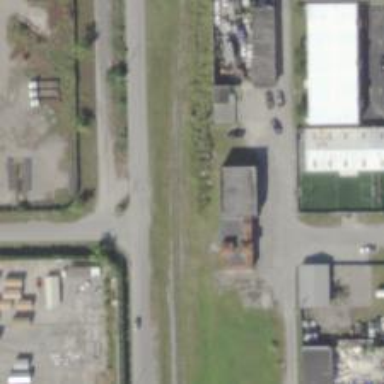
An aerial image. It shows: Disused railway spur.